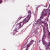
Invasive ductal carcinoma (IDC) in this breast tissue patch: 1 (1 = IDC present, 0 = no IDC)